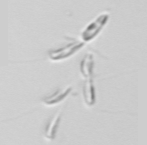
Label: Dinobryon